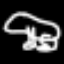
Label: frog